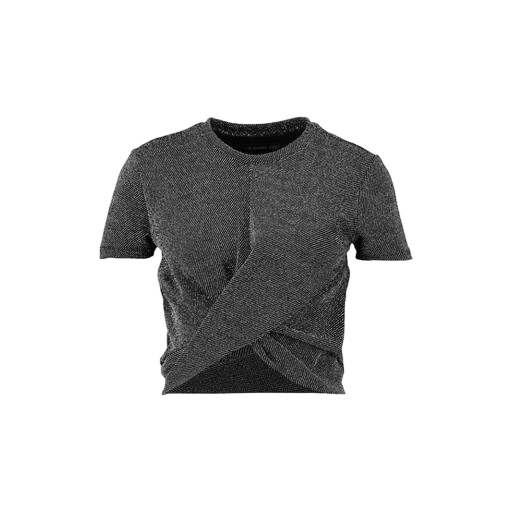
t-shirt twist graphic, black twist t-shirt, heather twist t-shirt, white background